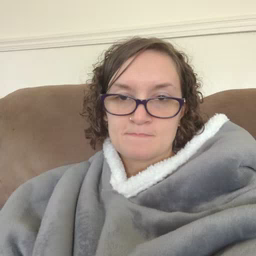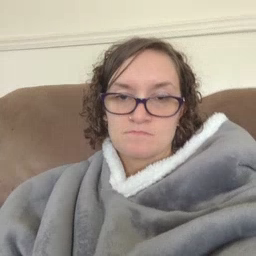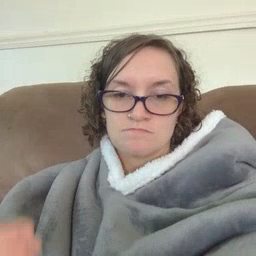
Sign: have